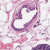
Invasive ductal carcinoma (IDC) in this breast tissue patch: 0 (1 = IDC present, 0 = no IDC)